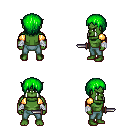
a pixel art fantasy rpg character, male body template, orc, green skin, gold arm armor, teal pants, green plain hairstyle, white cloth bandages, dagger, four views (front, back, left, right), 2x2 character sprite sheet, small pixel art, hard edges, no anti-aliasing